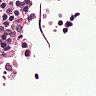
Metastatic tissue present: no